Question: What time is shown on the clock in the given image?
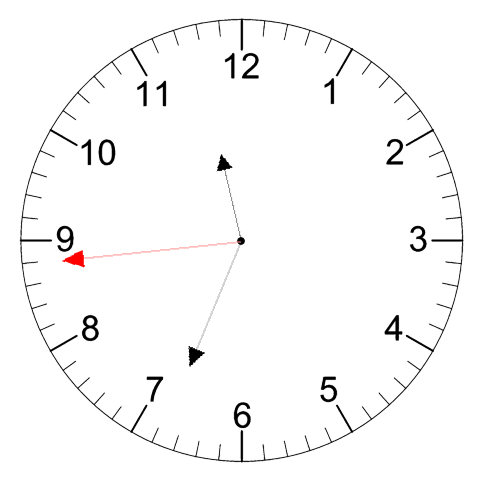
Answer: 11:33:44